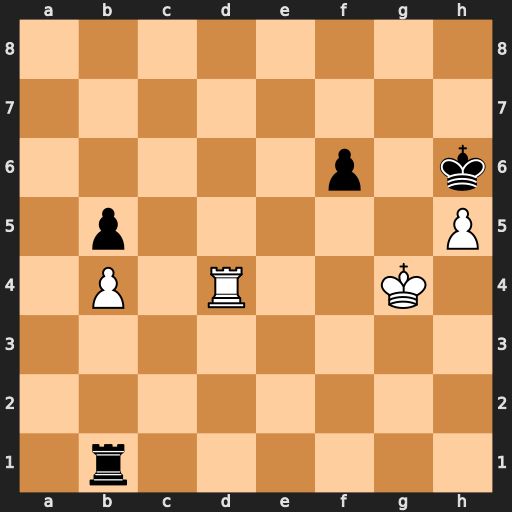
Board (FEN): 8/8/5p1k/1p5P/1P1R2K1/8/8/1r6
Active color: w
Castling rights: -
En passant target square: -
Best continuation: Kf5 Rf1+ Rf4